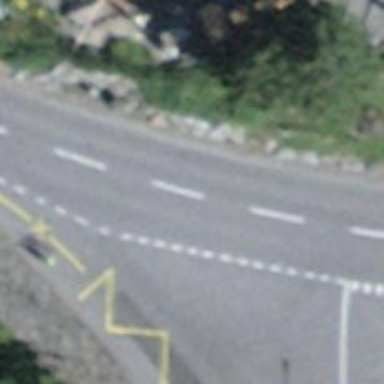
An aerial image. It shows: Bus stop with stop position for public transport.